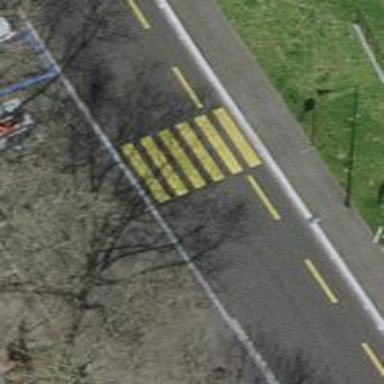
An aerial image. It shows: Marked road crossing.